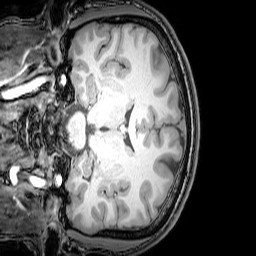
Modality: T1w
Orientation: coronal
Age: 22
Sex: male
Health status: healthy
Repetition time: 0.081 s
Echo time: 0.037 s